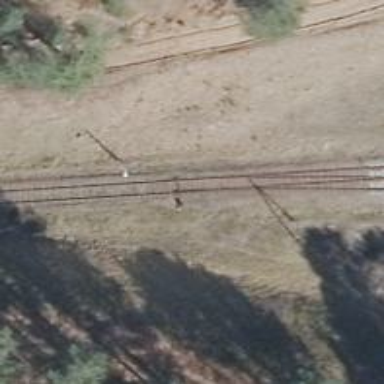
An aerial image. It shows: Railway switch with the turnout side on the right.